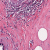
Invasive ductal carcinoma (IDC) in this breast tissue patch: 0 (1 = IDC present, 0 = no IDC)